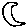
Label: moon